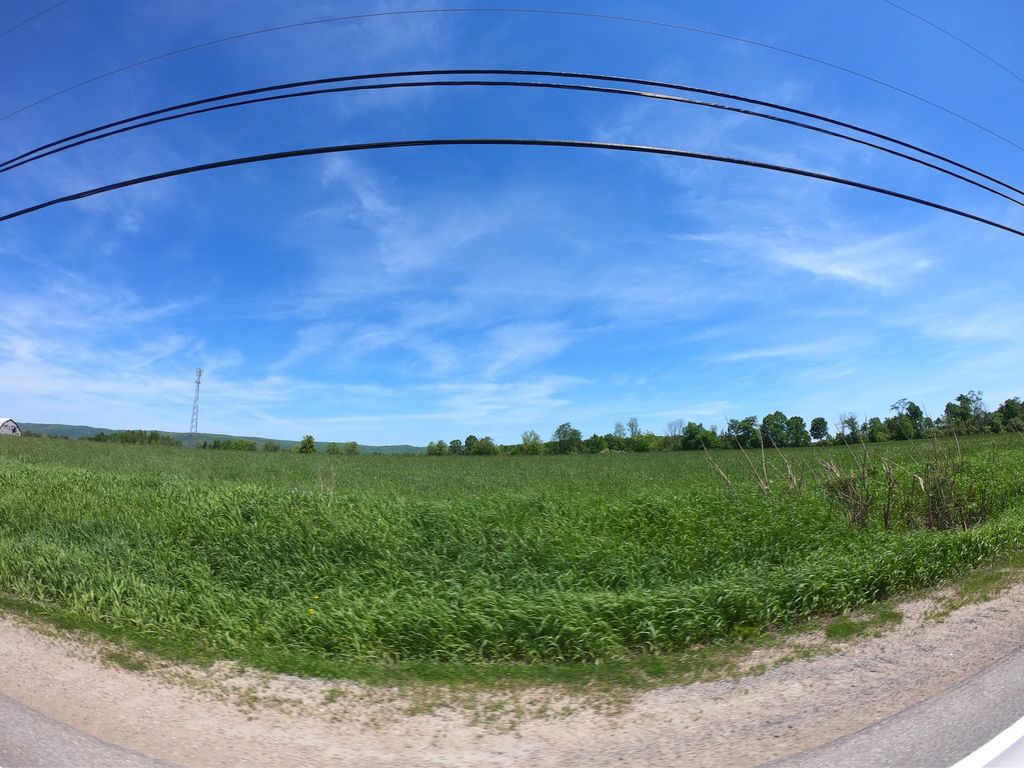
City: ottawa-gatineau